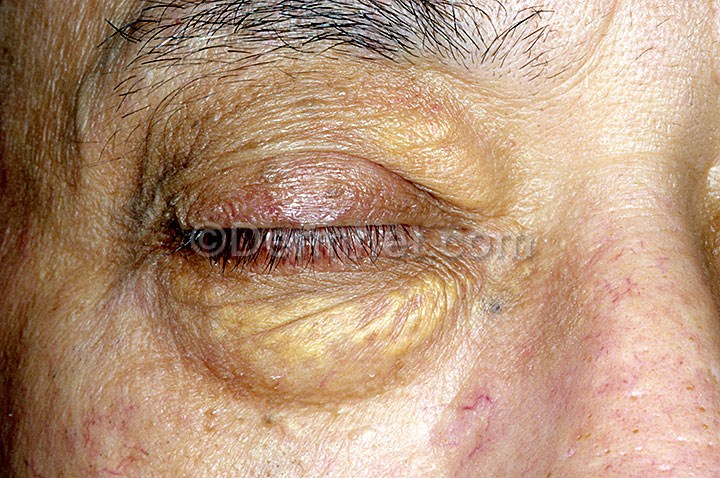
Disease: Systemic Disease